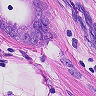
Metastatic tissue present: yes